Question: I am new to Spring and Hibernate. When I run my project, I'm getting below exceptions. Please help me to resolve this.
> Error creating bean with name 'sessionFactory' defined in ServletContext resource [/WEB-INF/applicationContext.xml]: Invocation of init method failed; nested exception is java.lang.NoClassDefFoundError: org/hibernate/annotations/common/reflection/ClassLoaderDelegate

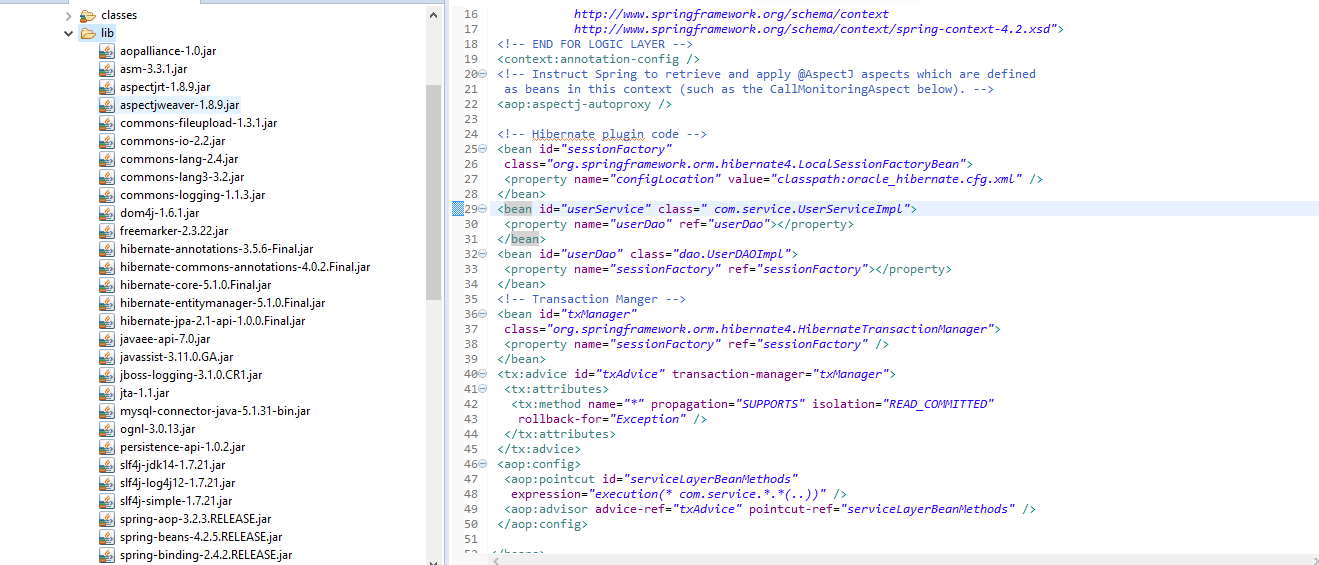
Answer: A problem is, obviously, with your mess of libraries.
You use Hibernate 5 so you need 'hibernate-commons-annotations-5.0.1.Final.jar'. The class 'ClassLoaderDelegate' resides in this jar.
You don't need 'hibernate-commons-annotations-4.0.5.Final.jar','hibernate-annotations-3.5.6-Final.jar' (it is for an old version of Hibernate), 'javaee-api-7.0.jar' ('hibernate-jpa-2.1-api-1.0.0.Final.jar' is similar). Check other jars too. Or the best way to use Maven or Gradle, or download all dependencies for Hibernate 5
<URL>